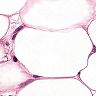
Metastatic tissue present: yes